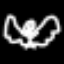
Label: angel